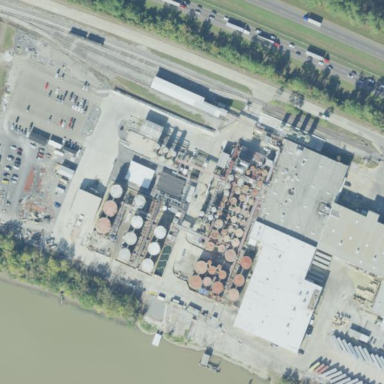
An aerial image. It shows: Industrial area with chemical works.